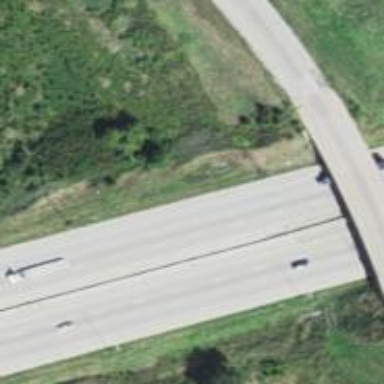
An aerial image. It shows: Asphalt motorway.